Interaction volume radius: 5 \u00c5
Interaction volume height: 40 \u00c5
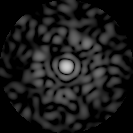
Disorder parameter: 0.8561